Question:
So I have an assignment to make program that does file manager job, I need first to enter Path to the file and after that enter method I want to use so it does say f is already in use but how I fix this and make it work since I tried to change variable from f to x and program works but it doesn't find the file that is in its path
'''
package file.manager;
import java.io.File;
import java.util.Scanner;
public class FileManager {
public static void main(String[] args) {
Scanner sc=new Scanner(System.in);
System.out.println("Unesi putanju");
File f = new File(sc.nextLine());
System.out.println("Unesi funkciju");
switch(sc.next())
{
case "info":
File f = new File(sc.nextLine());
if (f.exists())
System.out.println(f.getName()+"exist!");
else
System.out.println("this folder/file doesnt exist");
break;
'''
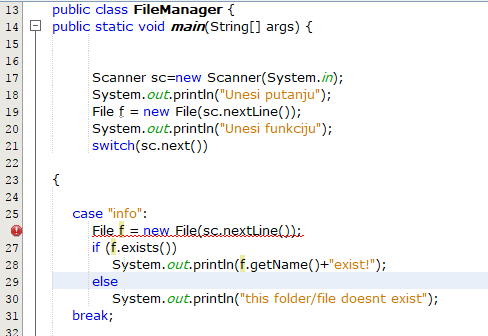
Answer: Your code becomes easier to understand for yourself and other if you follow standard indentation:
'''
Scanner sc=new Scanner(System.in);
System.out.println("Unesi putanju");
File f = new File(sc.nextLine());
System.out.println("Unesi funkciju");
switch(sc.next())
{
case "info":
File f = new File(sc.nextLine());
if (f.exists())
System.out.println(f.getName()+"exist!");
else
System.out.println("this folder/file doesnt exist");
break;
'''
The following line exists twice in your code. (after 'case "info":' and after 'system.out.println').
'''
File f = new File(sc.nextLine());
'''
Unless you want to take two separate paths and read two different files in the program, you should probably remove the second one.